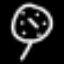
Label: clock